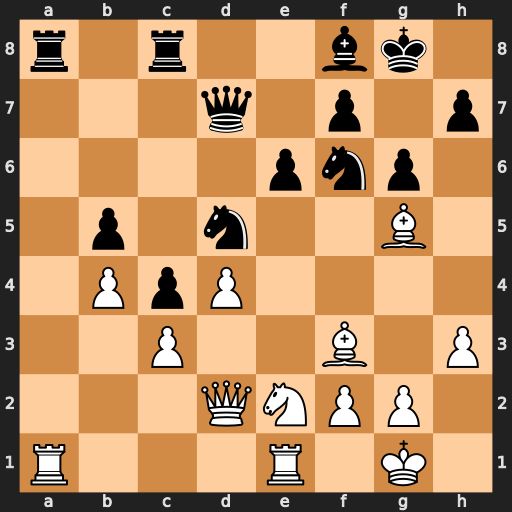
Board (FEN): r1r2bk1/3q1p1p/4pnp1/1p1n2B1/1PpP4/2P2B1P/3QNPP1/R3R1K1
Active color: w
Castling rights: -
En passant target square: -
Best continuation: Rxa8 Rxa8 Bxf6